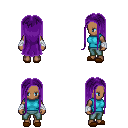
a pixel art fantasy rpg character, female body template, human, dark skin, teal sleeveless shirt, teal pants, purple extra-long hairstyle, white cloth bandages, brown slippers, four views (front, back, left, right), 2x2 character sprite sheet, small pixel art, hard edges, no anti-aliasing